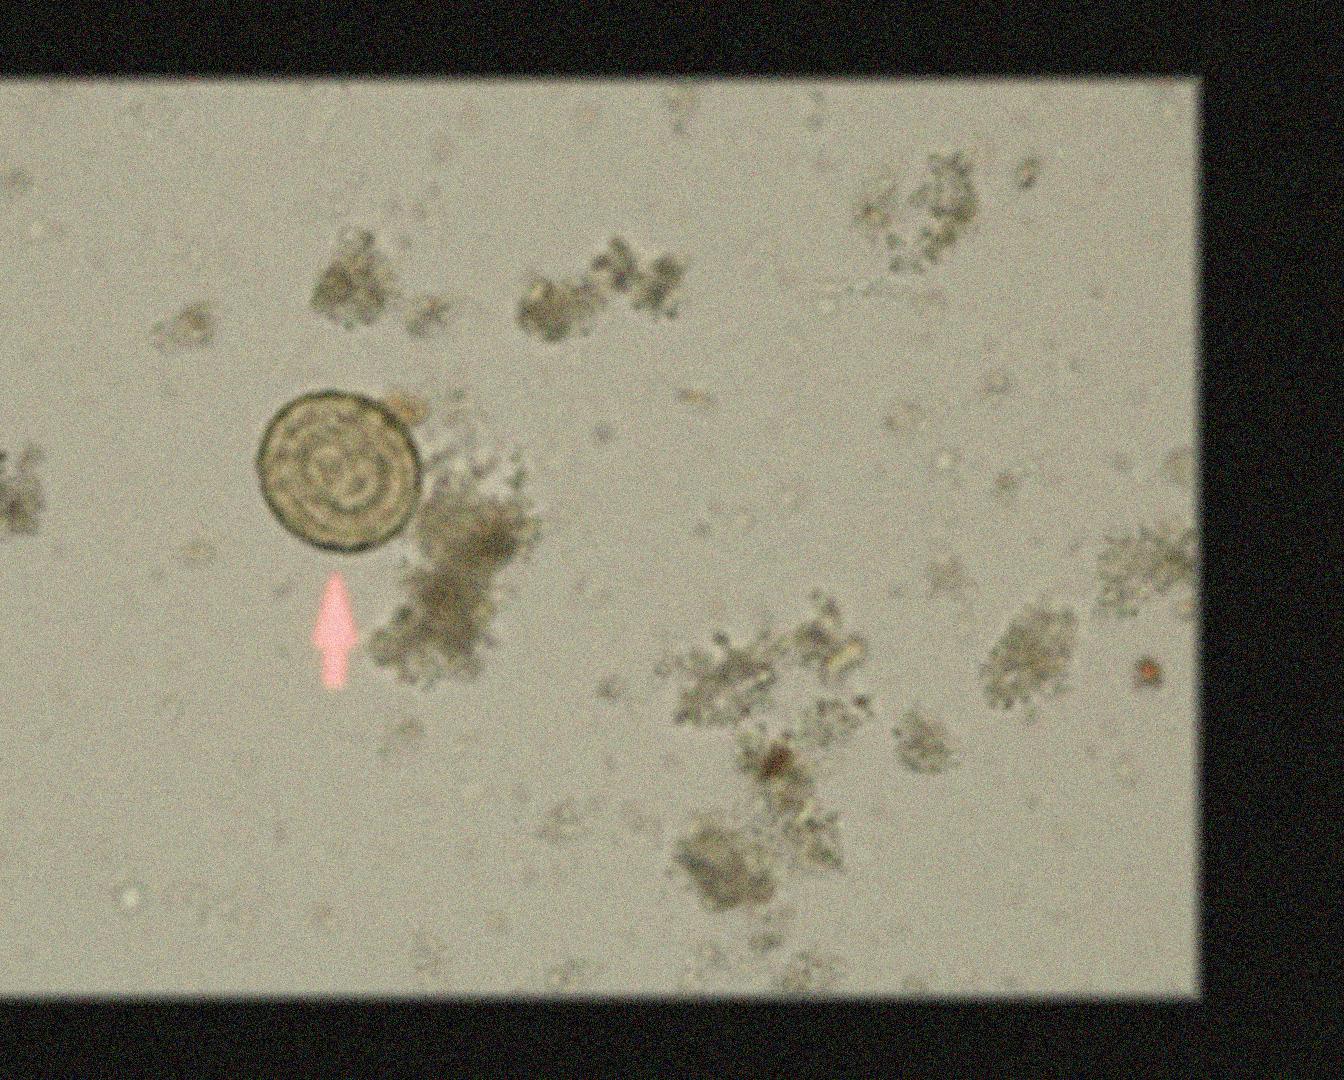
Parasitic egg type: Ascaris lumbricoides